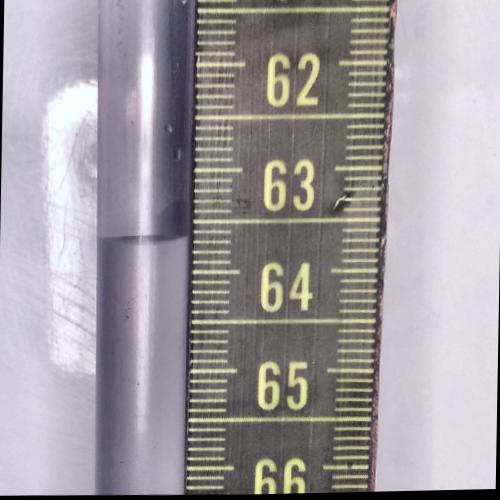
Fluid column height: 63.7 cm